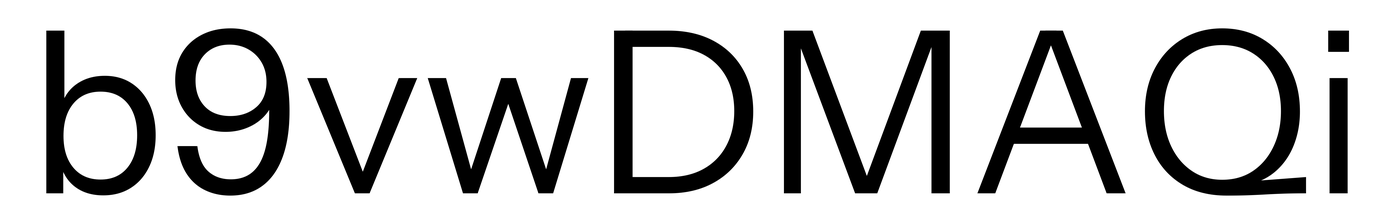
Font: InstrumentSans_Regular